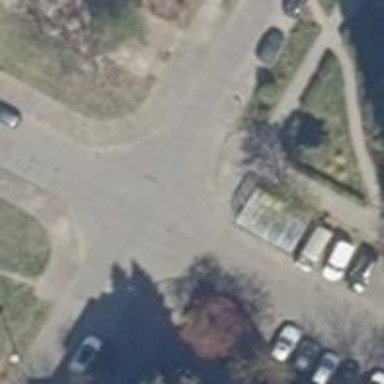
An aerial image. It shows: Residential road with concrete surface and separate sidewalk.